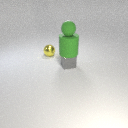
small yellow metal sphere behind small gray metal cube